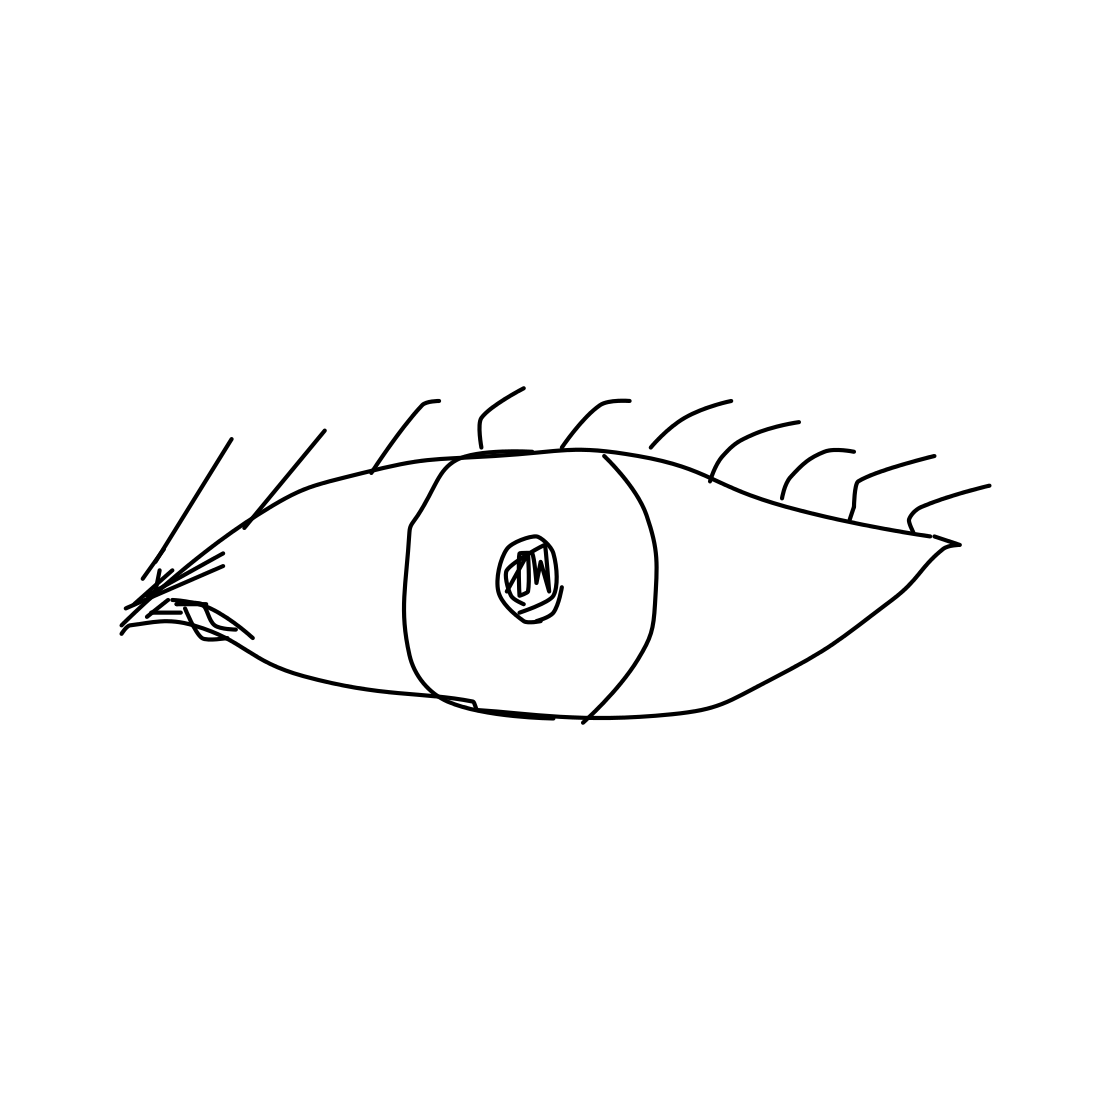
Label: eye